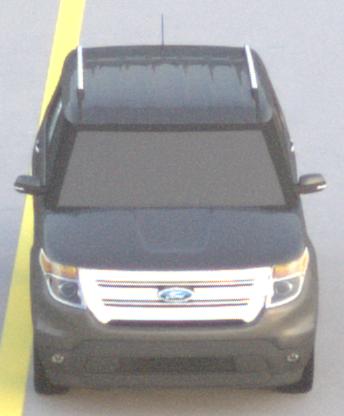
Make: Ford
Model: Explorer
Detailed model: Gen. 5
Model produced from: 2010
Model produced until: 2019
Doors: 5
Color: gray
Road condition: dry road
Daytime: sunrise or sunset
Contrast: low contrast